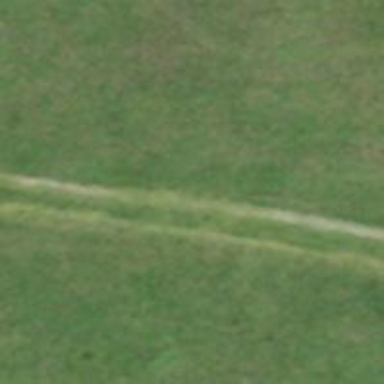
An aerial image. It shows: Track with grade 4 tracktype.